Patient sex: F
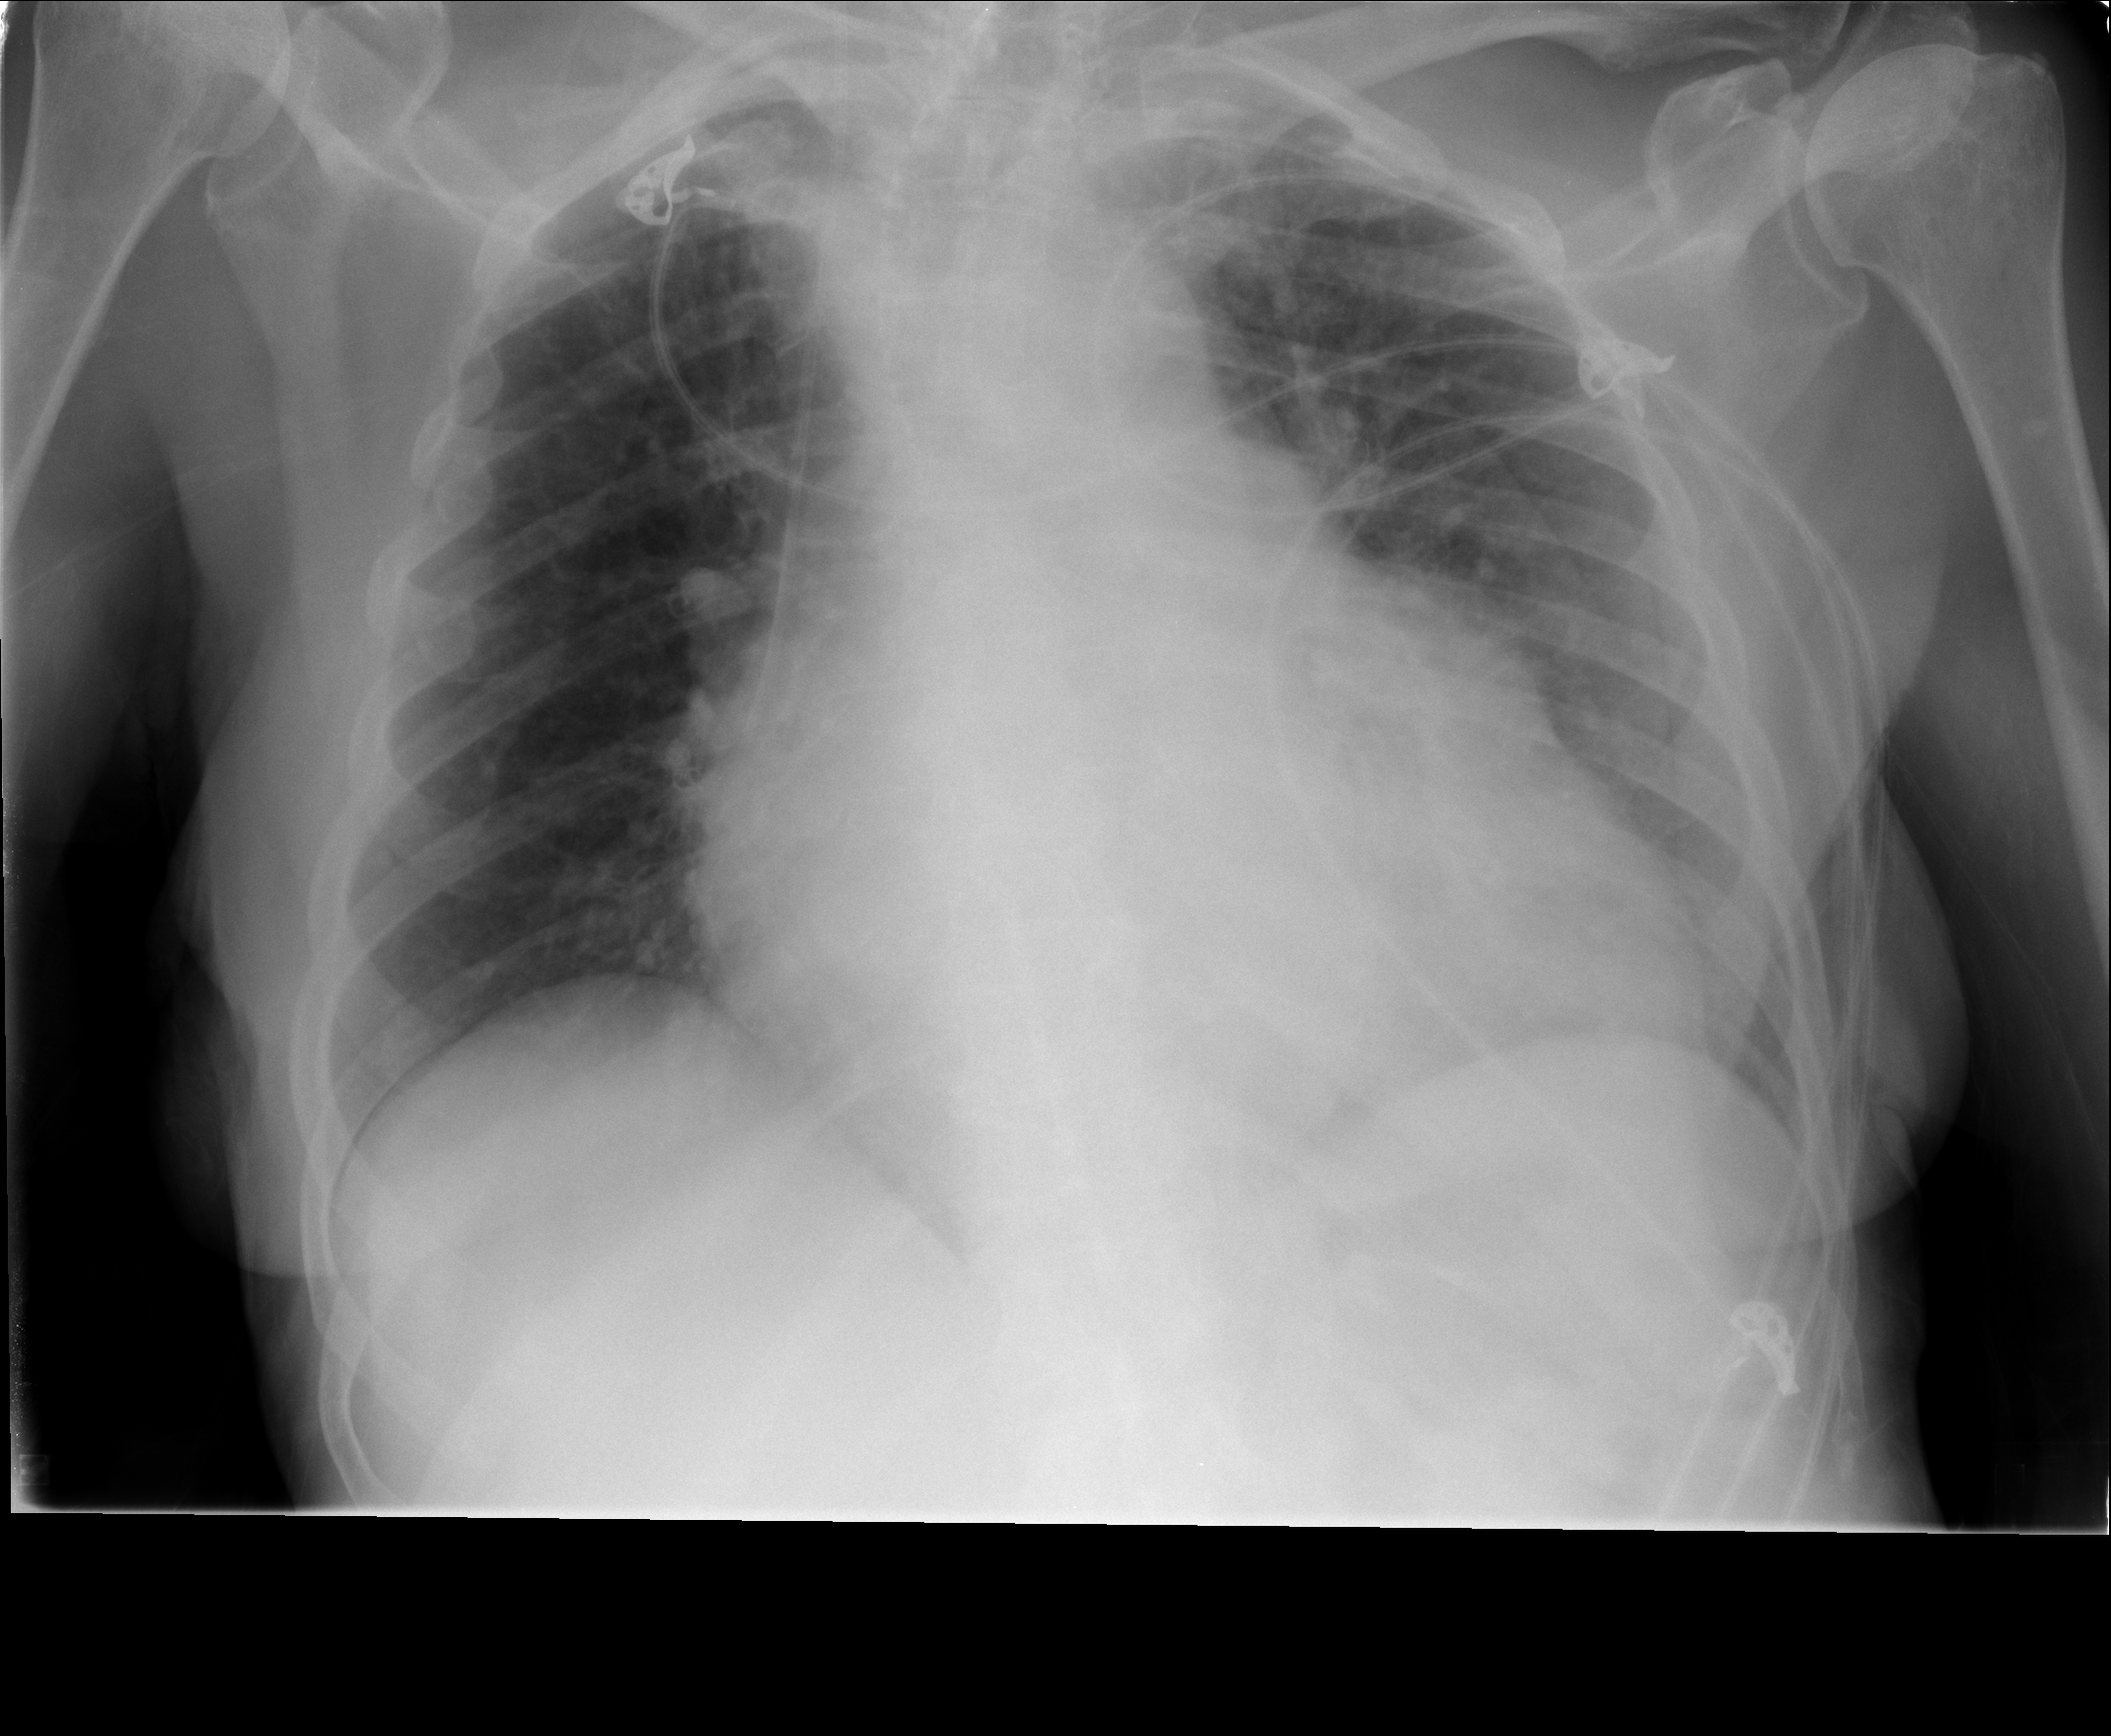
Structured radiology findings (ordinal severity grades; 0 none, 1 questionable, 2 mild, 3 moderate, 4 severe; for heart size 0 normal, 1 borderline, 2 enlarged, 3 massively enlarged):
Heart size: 3
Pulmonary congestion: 2
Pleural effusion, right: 0
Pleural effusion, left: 0
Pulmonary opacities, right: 1
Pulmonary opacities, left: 0
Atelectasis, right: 1
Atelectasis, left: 0